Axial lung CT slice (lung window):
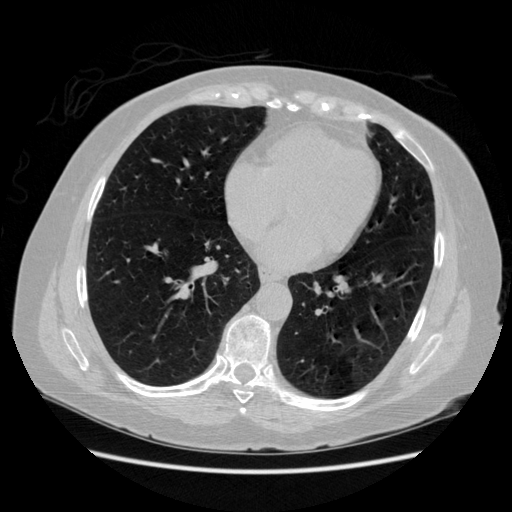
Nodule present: no